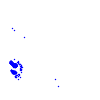
Particle: electron